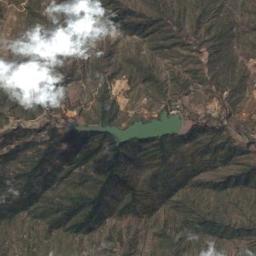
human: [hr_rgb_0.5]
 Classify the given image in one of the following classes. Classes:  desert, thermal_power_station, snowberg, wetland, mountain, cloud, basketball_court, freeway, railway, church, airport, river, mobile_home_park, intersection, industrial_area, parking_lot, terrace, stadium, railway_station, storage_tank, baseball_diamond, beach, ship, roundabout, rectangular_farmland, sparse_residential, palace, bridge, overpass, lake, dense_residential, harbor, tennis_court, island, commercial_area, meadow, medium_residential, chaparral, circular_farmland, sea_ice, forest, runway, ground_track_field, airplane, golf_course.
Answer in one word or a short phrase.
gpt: cloud